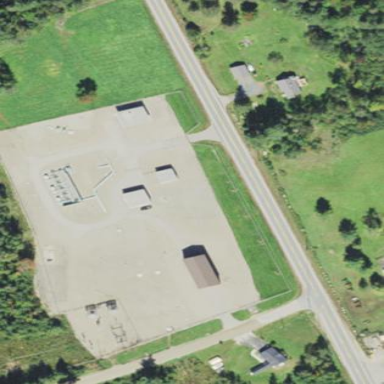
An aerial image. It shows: Pumping station with surrounding fence.